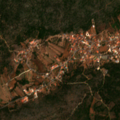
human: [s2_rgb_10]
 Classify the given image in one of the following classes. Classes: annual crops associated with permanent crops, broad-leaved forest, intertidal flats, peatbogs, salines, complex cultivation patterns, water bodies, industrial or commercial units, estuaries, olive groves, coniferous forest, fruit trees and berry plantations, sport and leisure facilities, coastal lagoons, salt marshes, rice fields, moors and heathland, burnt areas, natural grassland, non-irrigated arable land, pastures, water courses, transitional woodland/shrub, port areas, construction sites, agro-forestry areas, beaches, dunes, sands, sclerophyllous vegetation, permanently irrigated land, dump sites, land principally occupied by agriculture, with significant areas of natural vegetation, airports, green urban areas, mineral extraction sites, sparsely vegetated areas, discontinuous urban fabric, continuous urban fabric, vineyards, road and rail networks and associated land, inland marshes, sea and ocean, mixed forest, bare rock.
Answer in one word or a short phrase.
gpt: olive groves, complex cultivation patterns, mixed forest, transitional woodland/shrub